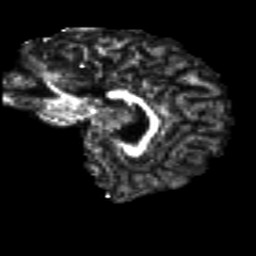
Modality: FA
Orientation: sagittal
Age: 24
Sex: female
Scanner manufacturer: siemens
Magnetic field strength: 3 T
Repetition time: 8.8 s
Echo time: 0.085 s